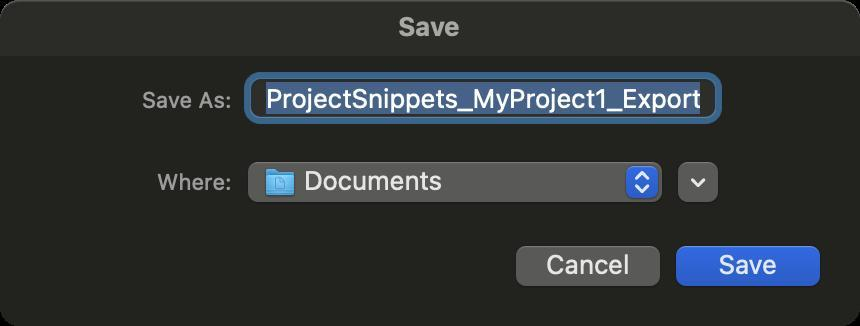
Accessibility tree:
{"name": "Save", "role": "AXWindow", "description": null, "role_description": "standard window", "value": null, "position": "649.00;246.00", "size": "430;163", "children": [{"name": null, "role": "AXSplitGroup", "description": null, "role_description": "split group", "value": null, "position": "-185.00;0.00", "size": "800;400", "children": [{"name": null, "role": "AXSplitter", "description": null, "role_description": "splitter", "value": 154.0, "position": "-31.00;237.00", "size": "1;163", "children": []}]}, {"name": null, "role": "AXStaticText", "description": null, "role_description": "text", "value": "Save As:", "position": "69.00;43.00", "size": "49;14", "children": []}, {"name": null, "role": "AXTextField", "description": null, "role_description": "text field", "value": "ProjectSnippets_MyProject1_Export.json", "position": "124.00;38.00", "size": "235;22", "children": []}, {"name": null, "role": "AXStaticText", "description": null, "role_description": "text", "value": "Where:", "position": "69.00;84.00", "size": "49;14", "children": []}, {"name": "Where:", "role": "AXPopUpButton", "description": null, "role_description": "pop up button", "value": "Documents", "position": "121.00;80.00", "size": "214;25", "children": []}, {"name": null, "role": "AXDisclosureTriangle", "description": "show more options", "role_description": "disclosure triangle", "value": 0, "position": "335.00;78.00", "size": "28;26", "children": []}, {"name": "Cancel", "role": "AXButton", "description": null, "role_description": "button", "value": null, "position": "251.00;118.00", "size": "86;32", "children": []}, {"name": "Save", "role": "AXButton", "description": null, "role_description": "button", "value": null, "position": "331.00;118.00", "size": "86;32", "children": []}, {"name": null, "role": "AXStaticText", "description": null, "role_description": "text", "value": "Save", "position": "197.00;5.00", "size": "35;16", "children": []}]}